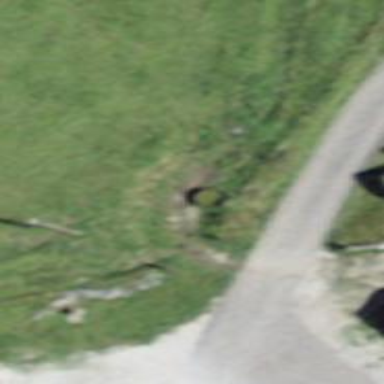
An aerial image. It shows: Historic wayside cross.